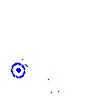
Particle: kaon